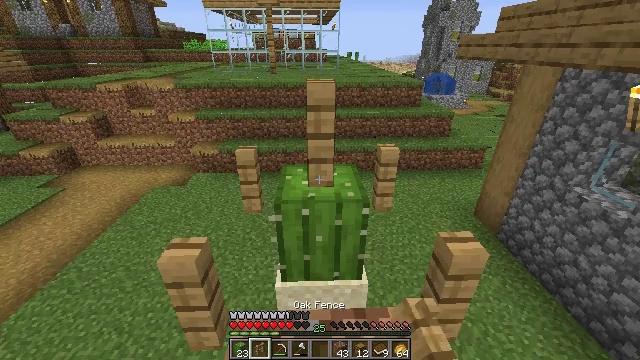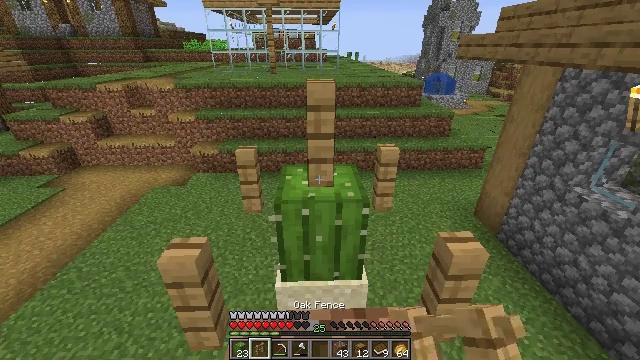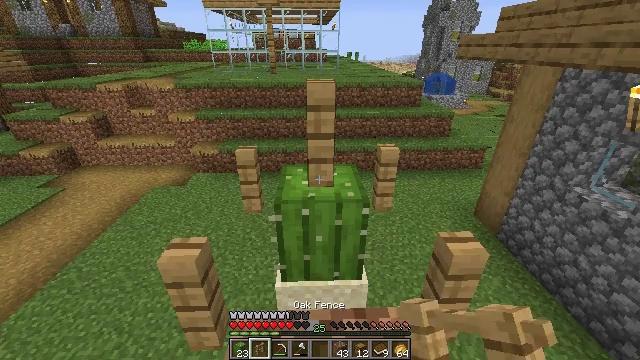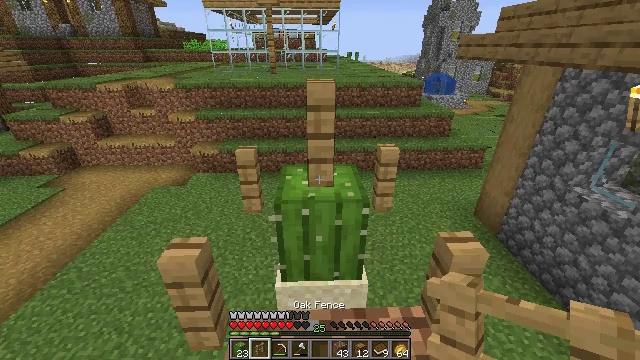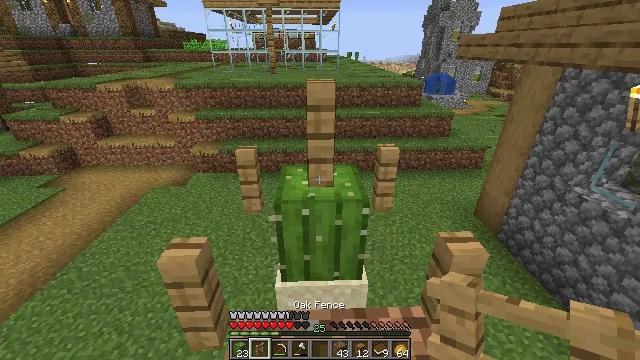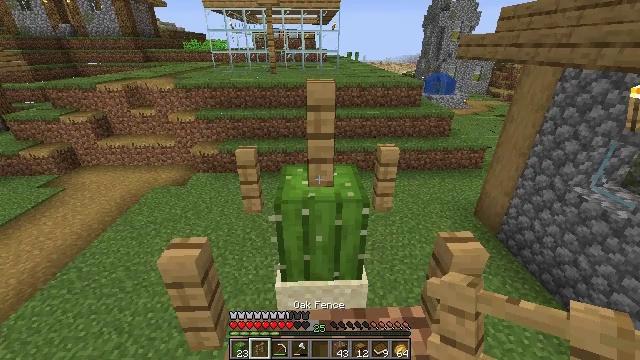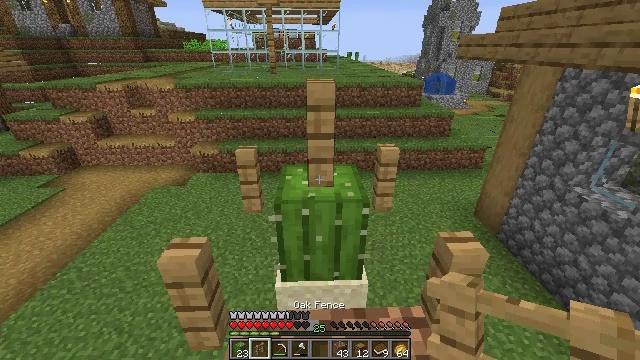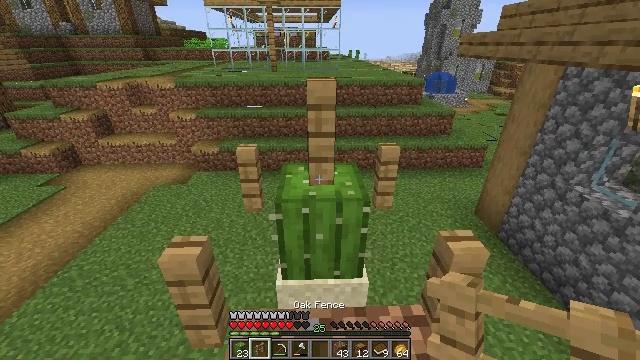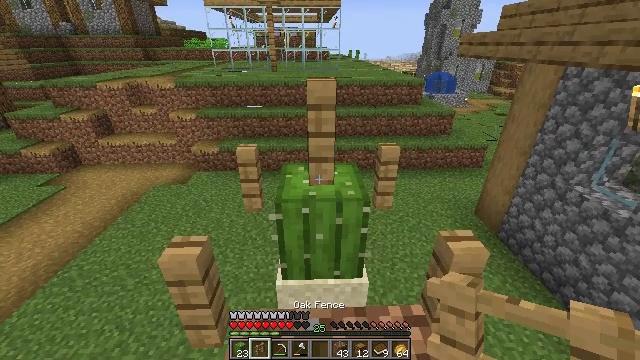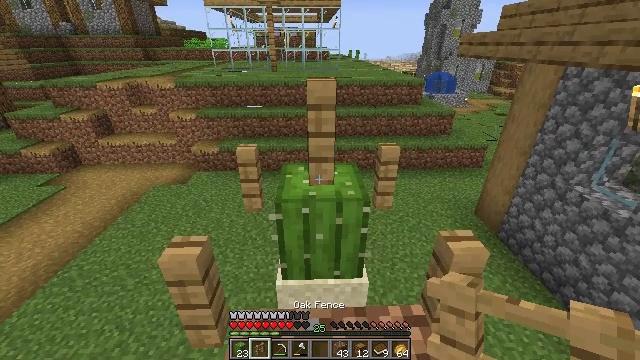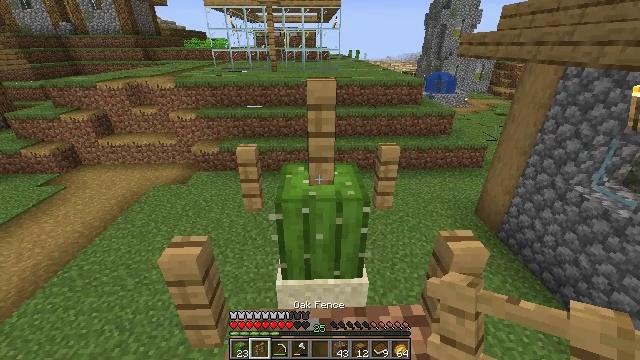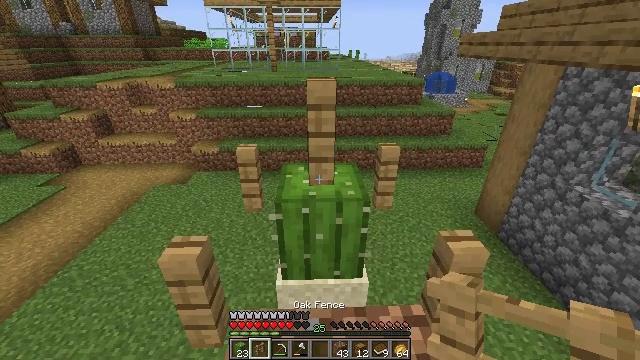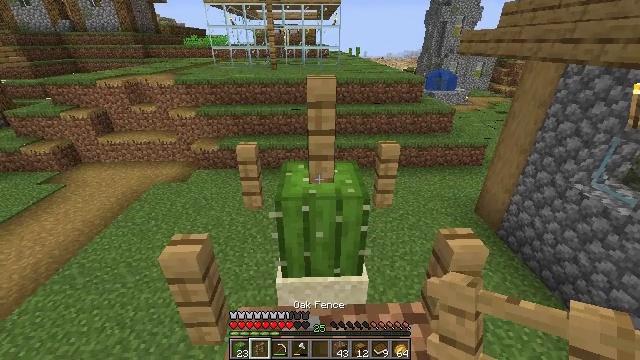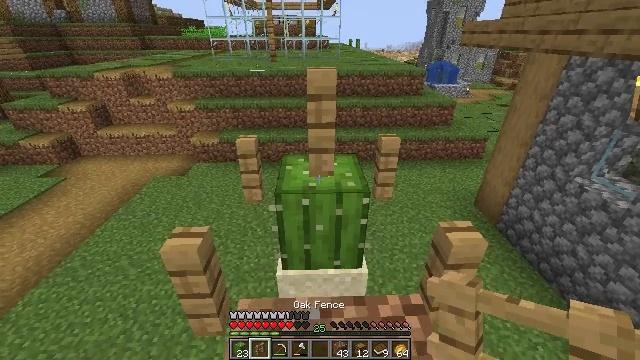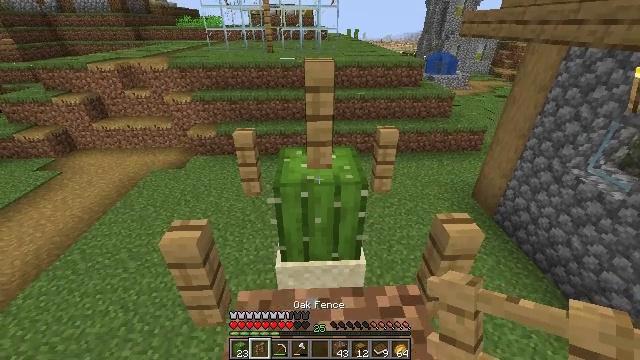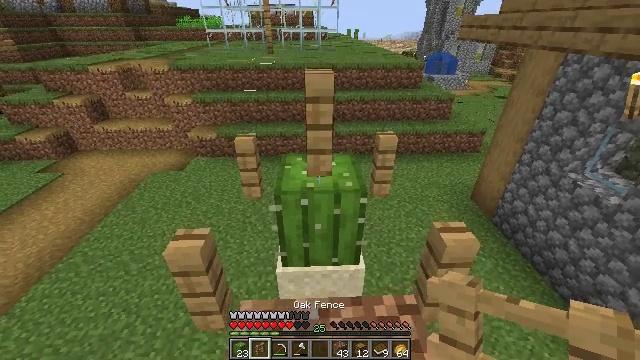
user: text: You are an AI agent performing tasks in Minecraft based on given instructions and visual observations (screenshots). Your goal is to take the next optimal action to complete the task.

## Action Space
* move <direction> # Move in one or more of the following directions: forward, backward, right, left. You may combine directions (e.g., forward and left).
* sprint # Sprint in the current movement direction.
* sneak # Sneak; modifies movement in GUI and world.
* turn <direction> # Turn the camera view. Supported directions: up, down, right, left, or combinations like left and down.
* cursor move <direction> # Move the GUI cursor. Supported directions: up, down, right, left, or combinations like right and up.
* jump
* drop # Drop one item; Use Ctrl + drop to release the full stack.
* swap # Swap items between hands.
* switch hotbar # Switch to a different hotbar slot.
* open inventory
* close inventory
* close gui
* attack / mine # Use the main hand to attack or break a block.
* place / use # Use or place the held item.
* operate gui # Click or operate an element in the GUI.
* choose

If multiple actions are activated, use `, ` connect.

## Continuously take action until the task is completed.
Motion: motion action
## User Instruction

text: Attack the oak fence to collect it.
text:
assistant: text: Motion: sneak
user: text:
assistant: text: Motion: sneak
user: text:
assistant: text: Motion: sneak
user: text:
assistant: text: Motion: sneak
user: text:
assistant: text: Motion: sneak
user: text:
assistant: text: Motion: sneak
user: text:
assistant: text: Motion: sneak
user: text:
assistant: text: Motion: sneak
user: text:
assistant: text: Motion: sneak
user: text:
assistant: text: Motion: sneak
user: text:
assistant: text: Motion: sneak
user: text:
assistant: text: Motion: sneak
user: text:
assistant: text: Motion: sneak, turn down
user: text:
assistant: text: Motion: turn down
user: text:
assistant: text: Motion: no_op
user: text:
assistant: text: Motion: no_op
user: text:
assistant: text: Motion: no_op
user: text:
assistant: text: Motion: no_op
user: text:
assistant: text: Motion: no_op
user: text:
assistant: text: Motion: no_op
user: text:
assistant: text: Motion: no_op
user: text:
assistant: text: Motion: no_op
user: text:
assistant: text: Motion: no_op
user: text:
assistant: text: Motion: no_op
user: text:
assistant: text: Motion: no_op
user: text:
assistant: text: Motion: no_op
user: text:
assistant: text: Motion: no_op
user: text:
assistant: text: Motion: no_op
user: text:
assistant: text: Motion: no_op
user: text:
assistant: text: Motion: no_op